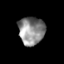
Tissue: skin
Cell type: Epithelial cells
Senescence score: 0.2857
Nuclear area (px): 718
Mean DAPI intensity: 138.416